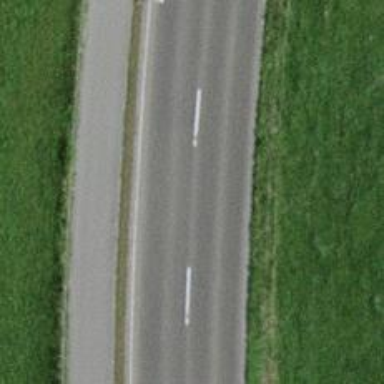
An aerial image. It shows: Primary road with asphalt surface.